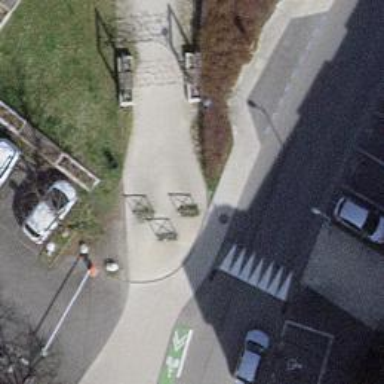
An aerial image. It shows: Cycle barrier.